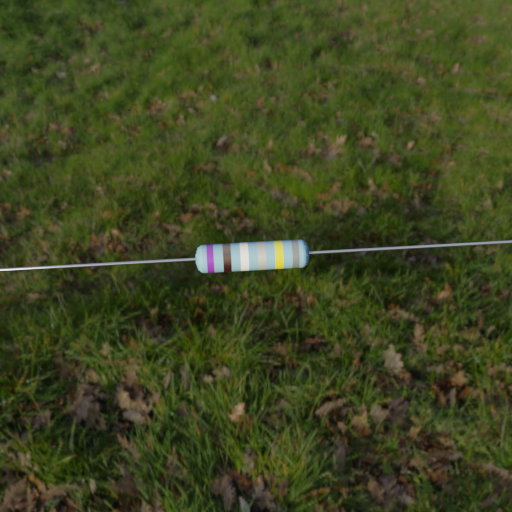
Resistor colour bands (in order): violet, black, white, silver, yellow, gray